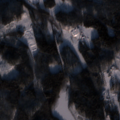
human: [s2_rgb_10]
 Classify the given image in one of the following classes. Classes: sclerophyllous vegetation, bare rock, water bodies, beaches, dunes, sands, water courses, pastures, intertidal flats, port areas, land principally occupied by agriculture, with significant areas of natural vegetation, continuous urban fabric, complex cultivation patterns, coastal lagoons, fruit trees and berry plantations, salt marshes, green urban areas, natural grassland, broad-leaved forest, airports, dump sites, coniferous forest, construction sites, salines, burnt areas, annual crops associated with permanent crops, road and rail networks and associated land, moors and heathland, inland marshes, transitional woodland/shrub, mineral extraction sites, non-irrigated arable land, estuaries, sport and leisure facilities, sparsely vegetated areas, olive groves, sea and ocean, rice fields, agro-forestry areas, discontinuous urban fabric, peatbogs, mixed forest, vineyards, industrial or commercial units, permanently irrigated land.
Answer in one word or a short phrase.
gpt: non-irrigated arable land, mixed forest, transitional woodland/shrub